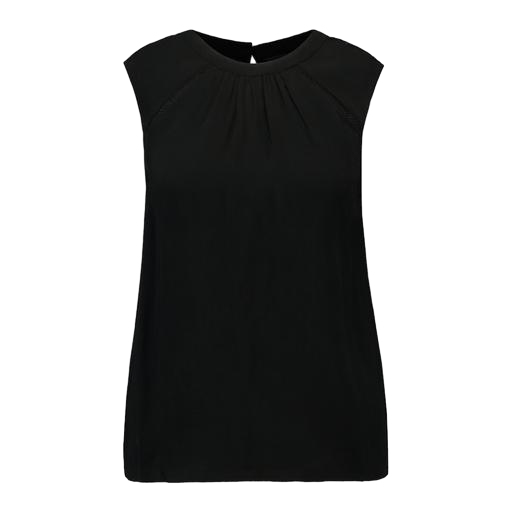
black romy pleat-front top, black sleeveless pleat back top, black sleeveless high-low top only macy, white background